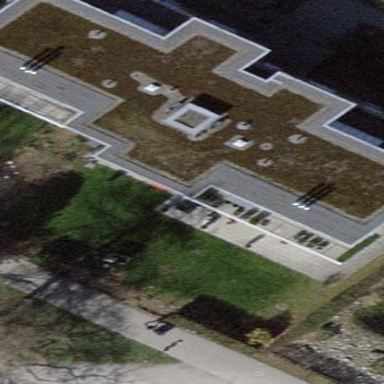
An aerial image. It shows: Building with flat roof.